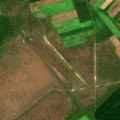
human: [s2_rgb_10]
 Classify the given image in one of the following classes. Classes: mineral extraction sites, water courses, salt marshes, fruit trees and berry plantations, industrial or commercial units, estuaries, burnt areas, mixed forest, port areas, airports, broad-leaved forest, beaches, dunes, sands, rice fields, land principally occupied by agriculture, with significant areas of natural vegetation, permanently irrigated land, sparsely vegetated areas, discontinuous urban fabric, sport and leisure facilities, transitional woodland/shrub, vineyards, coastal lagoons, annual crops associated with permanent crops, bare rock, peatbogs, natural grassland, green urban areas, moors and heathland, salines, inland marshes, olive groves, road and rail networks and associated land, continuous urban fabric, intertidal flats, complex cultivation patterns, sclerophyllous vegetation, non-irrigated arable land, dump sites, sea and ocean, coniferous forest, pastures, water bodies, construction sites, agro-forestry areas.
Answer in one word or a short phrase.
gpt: non-irrigated arable land, pastures, natural grassland